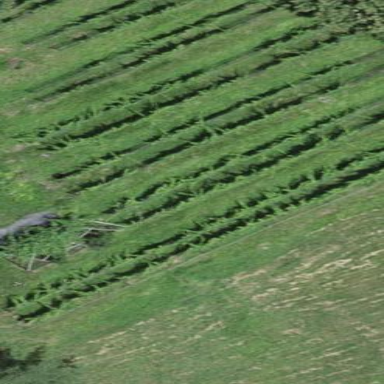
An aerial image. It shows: Beautiful vineyard in the countryside.